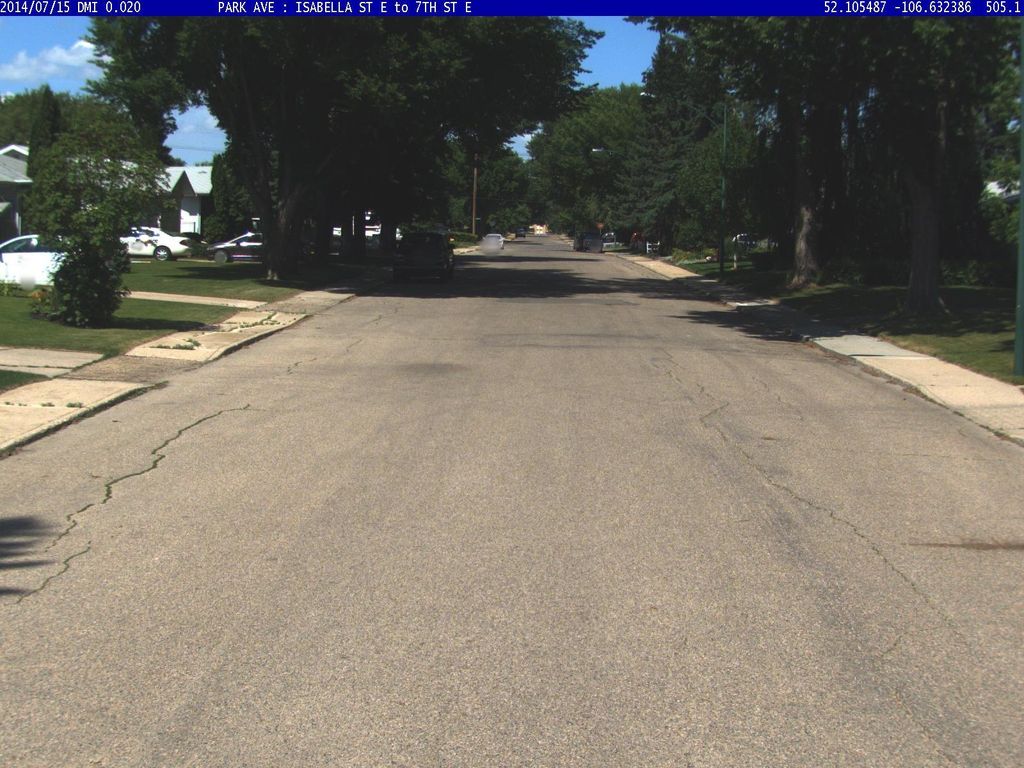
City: saskatoon